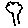
Label: tree